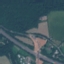
Label: Highway